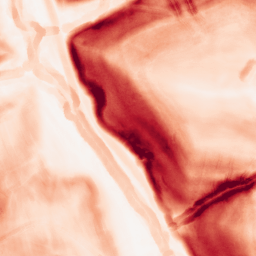
Category: morphological
Decomposition family: morphological_gradient
Decomposition parameters: size: 5
shape: disk
Upsampling method: regularized
Upsampling parameters: scale: 2
lambda_reg: 0.001
Upsampling scale: 2